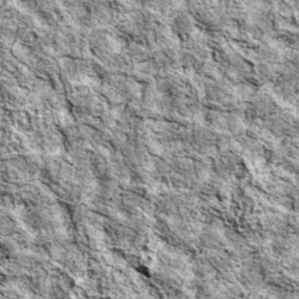
Label: non_frost